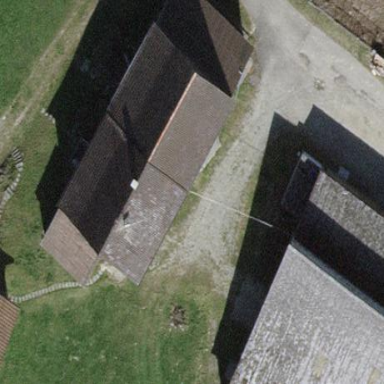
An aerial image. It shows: Farm building.